Question: I'm trying to add an NSTextView into an NSAlert so that the user can type into it. However, the scrollbars never appear, no matter how much the user types. What is going on?
Here is the code I'm using, and a screenshot of the dialog that appears:
'''
NSAlert *alert = [NSAlert alertWithMessageText:@"Enter stuff here:"
defaultButton:@"OK"
alternateButton:nil
otherButton:nil
informativeTextWithFormat:@""];
NSTextView *textView = [[NSTextView alloc] initWithFrame:NSMakeRect(0, 0, 200, 50)];
[alert setAccessoryView:textView];
[alert runModal];
'''

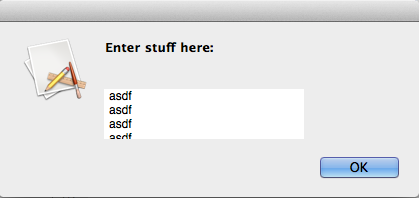
Answer: You need to place the NSTextView inside a NSScrollView.
Apple describes the process in <URL>.
The main code from there is:
'''
NSScrollView *scrollview = [[NSScrollView alloc]
initWithFrame:[[theWindow contentView] frame]];
NSSize contentSize = [scrollview contentSize];
[scrollview setBorderType:NSNoBorder];
[scrollview setHasVerticalScroller:YES];
[scrollview setHasHorizontalScroller:NO];
[scrollview setAutoresizingMask:NSViewWidthSizable |
NSViewHeightSizable];
theTextView = [[NSTextView alloc] initWithFrame:NSMakeRect(0, 0,
contentSize.width, contentSize.height)];
[theTextView setMinSize:NSMakeSize(0.0, contentSize.height)];
[theTextView setMaxSize:NSMakeSize(FLT_MAX, FLT_MAX)];
[theTextView setVerticallyResizable:YES];
[theTextView setHorizontallyResizable:NO];
[theTextView setAutoresizingMask:NSViewWidthSizable];
[[theTextView textContainer]
setContainerSize:NSMakeSize(contentSize.width, FLT_MAX)];
[[theTextView textContainer] setWidthTracksTextView:YES];
[scrollview setDocumentView:theTextView];
[theWindow setContentView:scrollview];
[theWindow makeKeyAndOrderFront:nil];
[theWindow makeFirstResponder:theTextView];
[[theTextView enclosingScrollView] setHasHorizontalScroller:YES];
[theTextView setHorizontallyResizable:YES];
[theTextView setAutoresizingMask:(NSViewWidthSizable | NSViewHeightSizable)];
[[theTextView textContainer] setContainerSize:NSMakeSize(FLT_MAX, FLT_MAX)];
[[theTextView textContainer] setWidthTracksTextView:NO];
'''